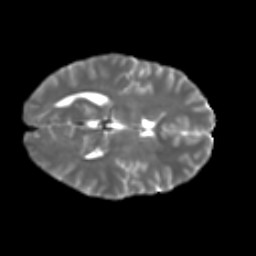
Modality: T2w
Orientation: axial
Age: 28
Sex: female
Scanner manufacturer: ge
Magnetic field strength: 3 T
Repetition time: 7.8 s
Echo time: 0.0606 s